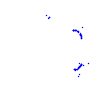
Particle: proton